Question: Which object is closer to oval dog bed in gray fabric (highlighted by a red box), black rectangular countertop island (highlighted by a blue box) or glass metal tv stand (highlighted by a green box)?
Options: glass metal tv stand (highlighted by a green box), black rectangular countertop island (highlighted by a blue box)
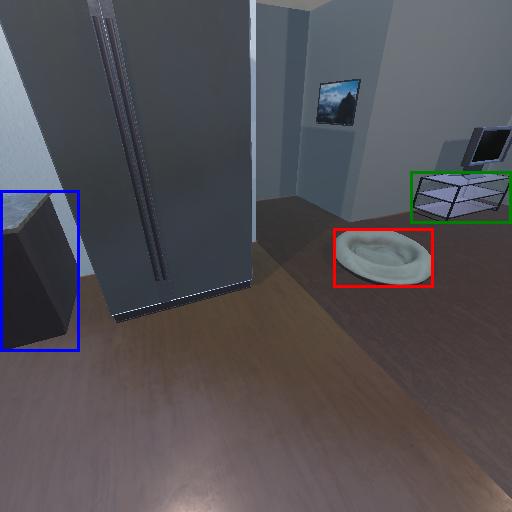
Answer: glass metal tv stand (highlighted by a green box)